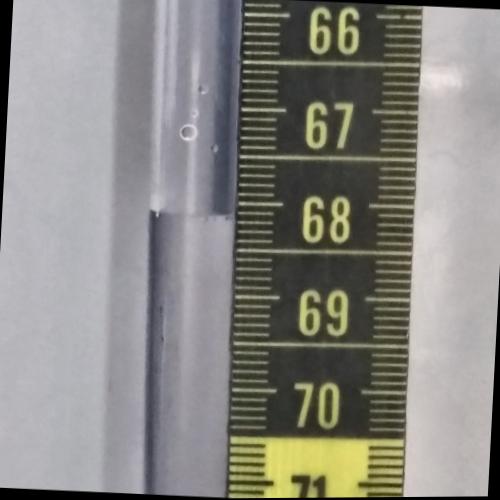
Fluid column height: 68.1 cm